Question: I'm creating loglog plots with matplotlib. As can be seen in the figure below, the default ticks are chosen badly (at best); the right y-axis doesn't even have any at all (it does in the linear equivalent) and both x-axis have only one.

Is there a way to get a reasonable number of ticks with labels, specifying them by hand for every plot?
---
EDIT: the exact code is too long, but here's a short example of the problem:
'''
x = linspace(4, 18, 20)
y = 1 / (x ** 4)
fig = figure()
ax = fig.add_axes([.1, .1, .8, .8])
ax.loglog(x, y)
ax.set_xlim([4, 18])
ax2 = ax.twiny()
ax2.set_xlim([4 / 3., 18 / 3.])
ax2.set_xscale('log')
show()
'''
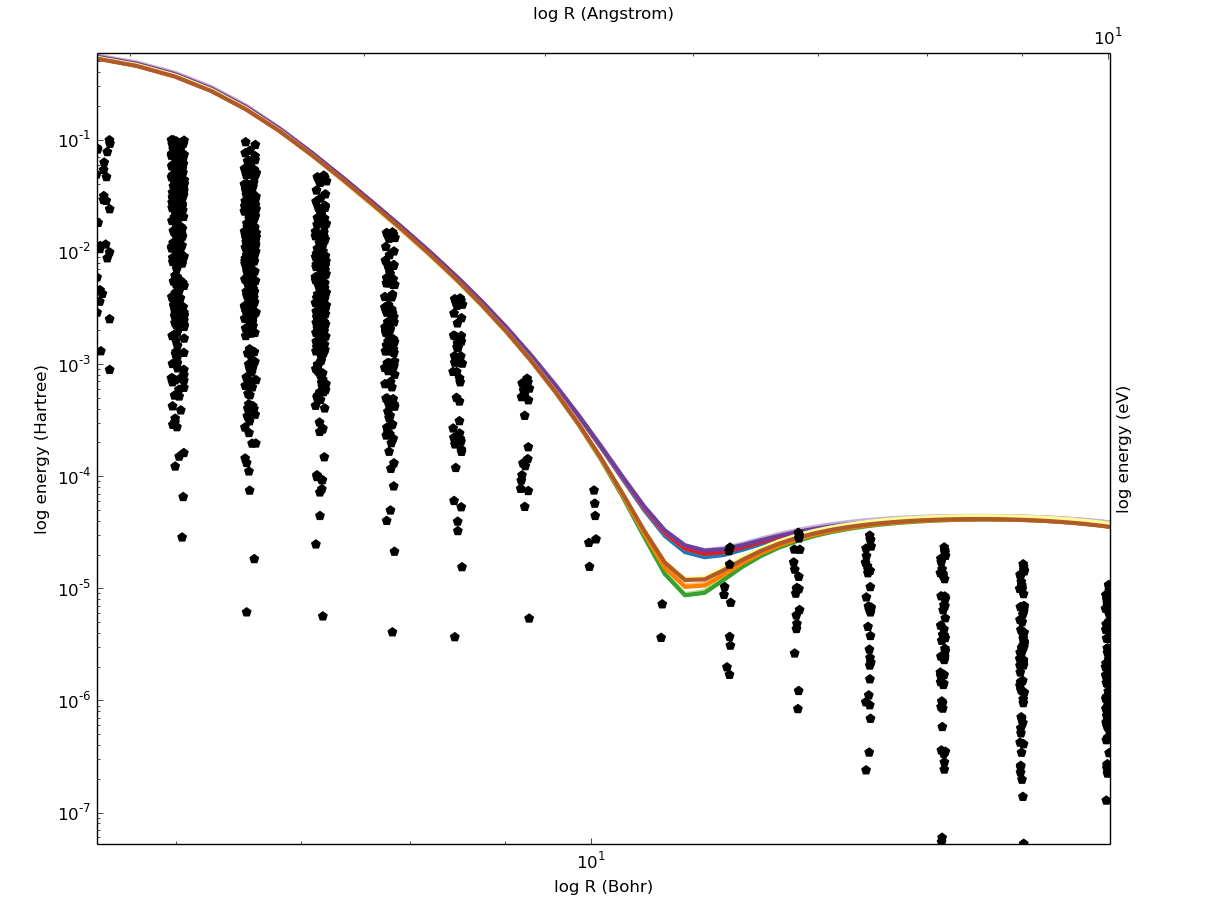
Answer: I've been fighting with something like what you show (only one major tick in the axis range). None of the matplotlib tick formatter satisfied me, so I use 'matplotlib.ticker.FuncFormatter' to achieve what I wanted. I haven't tested with twin axes, but my feeling is that it should work anyway.
'''
import matplotlib.pyplot as plt
from matplotlib import ticker
import numpy as np
#@Mark: thanks for the suggestion :D
mi, ma, conv = 4, 8, 1./3.
x = np.linspace(mi, ma, 20)
y = 1 / (x ** 4)
fig, ax = plt.subplots()
ax.plot(x, y) # plot the lines
ax.set_xscale('log') #convert to log
ax.set_yscale('log')
ax.set_xlim([0.2, 1.8]) #large enough, but should show only 1 tick
def ticks_format(value, index):
"""
This function decompose value in base*10^{exp} and return a latex string.
If 0<=value<99: return the value as it is.
if 0.1<value<0: returns as it is rounded to the first decimal
otherwise returns $base*10^{exp}$
I've designed the function to be use with values for which the decomposition
returns integers
"""
exp = np.floor(np.log10(value))
base = value/10**exp
if exp == 0 or exp == 1:
return '${0:d}$'.format(int(value))
if exp == -1:
return '${0:.1f}$'.format(value)
else:
return '${0:d}\times10^{{{1:d}}}$'.format(int(base), int(exp))
# here specify which minor ticks per decate you want
# likely all of them give you a too crowed axis
subs = [1., 3., 6.]
# set the minor locators
ax.xaxis.set_minor_locator(ticker.LogLocator(subs=subs))
ax.yaxis.set_minor_locator(ticker.LogLocator(subs=subs))
# remove the tick labels for the major ticks:
# if not done they will be printed with the custom ones (you don't want it)
# plus you want to remove them to avoid font missmatch: the above function
# returns latex string, and I don't know how matplotlib does exponents in labels
ax.xaxis.set_major_formatter(ticker.NullFormatter())
ax.yaxis.set_major_formatter(ticker.NullFormatter())
# set the desired minor tick labels using the above function
ax.xaxis.set_minor_formatter(ticker.FuncFormatter(ticks_format))
ax.yaxis.set_minor_formatter(ticker.FuncFormatter(ticks_format))
'''
The figure that I get is the following :
Of course you can set different minor locators for x and y axis and you can wrap everything from 'ticks_format' to the end into a function that accepts an axes instance 'ax' and 'subs' or 'subsx' and 'subsy' as input parameters.
I hope that this helps you